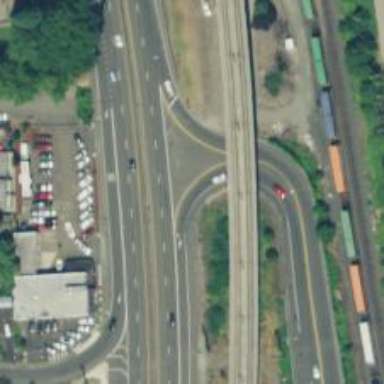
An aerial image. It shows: Trunk link highway.